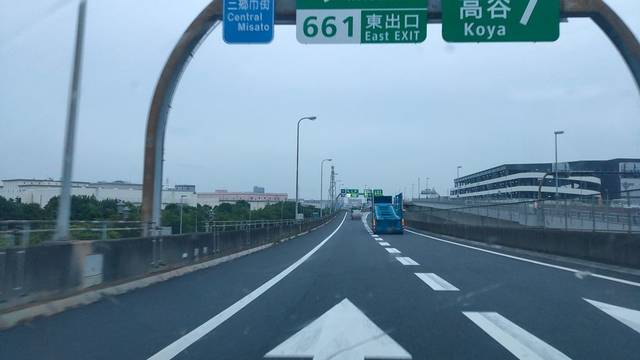
Region: Japan
Coordinates: 35.834, 139.862